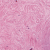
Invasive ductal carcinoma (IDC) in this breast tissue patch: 0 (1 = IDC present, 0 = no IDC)